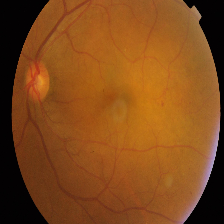
Diabetic retinopathy grade: Proliferative DR